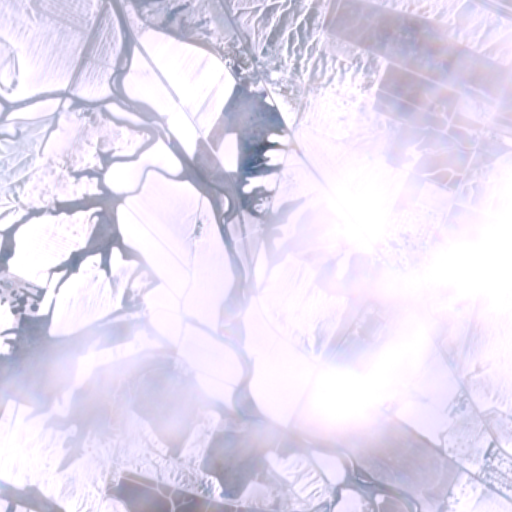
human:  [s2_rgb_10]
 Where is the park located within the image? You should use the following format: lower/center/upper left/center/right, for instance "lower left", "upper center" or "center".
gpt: The park is located in the center right of the image.
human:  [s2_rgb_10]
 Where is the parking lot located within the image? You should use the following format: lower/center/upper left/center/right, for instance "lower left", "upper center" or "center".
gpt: The parking lot is located in the center right of the image.
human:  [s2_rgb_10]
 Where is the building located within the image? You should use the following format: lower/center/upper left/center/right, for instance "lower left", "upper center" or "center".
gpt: The building is located in the lower right of the image.
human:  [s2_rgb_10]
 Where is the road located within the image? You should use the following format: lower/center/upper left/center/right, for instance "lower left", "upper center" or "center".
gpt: There is no road in the image.